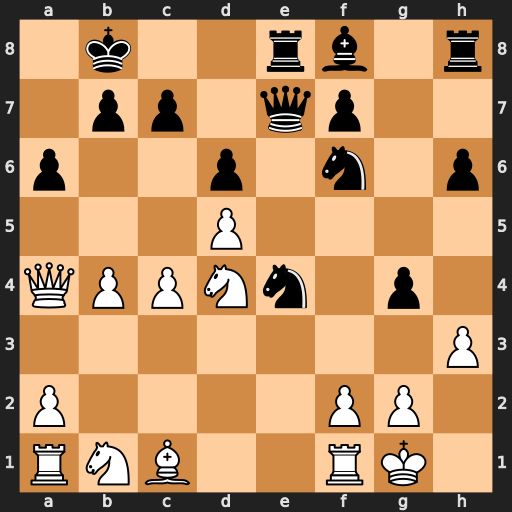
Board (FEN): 1k2rb1r/1pp1qp2/p2p1n1p/3P4/QPPNn1p1/7P/P4PP1/RNB2RK1
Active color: w
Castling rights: -
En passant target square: -
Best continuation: Nc6+ bxc6 dxc6